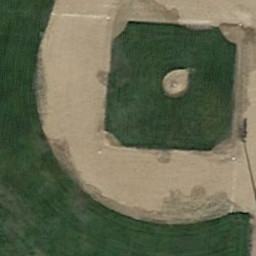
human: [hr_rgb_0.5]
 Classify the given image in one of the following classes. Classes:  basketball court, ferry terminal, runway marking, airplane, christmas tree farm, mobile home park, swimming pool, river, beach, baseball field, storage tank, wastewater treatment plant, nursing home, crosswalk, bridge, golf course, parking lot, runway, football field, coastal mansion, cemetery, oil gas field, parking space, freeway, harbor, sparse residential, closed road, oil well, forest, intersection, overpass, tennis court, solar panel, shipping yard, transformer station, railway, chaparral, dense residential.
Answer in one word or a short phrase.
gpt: baseball field